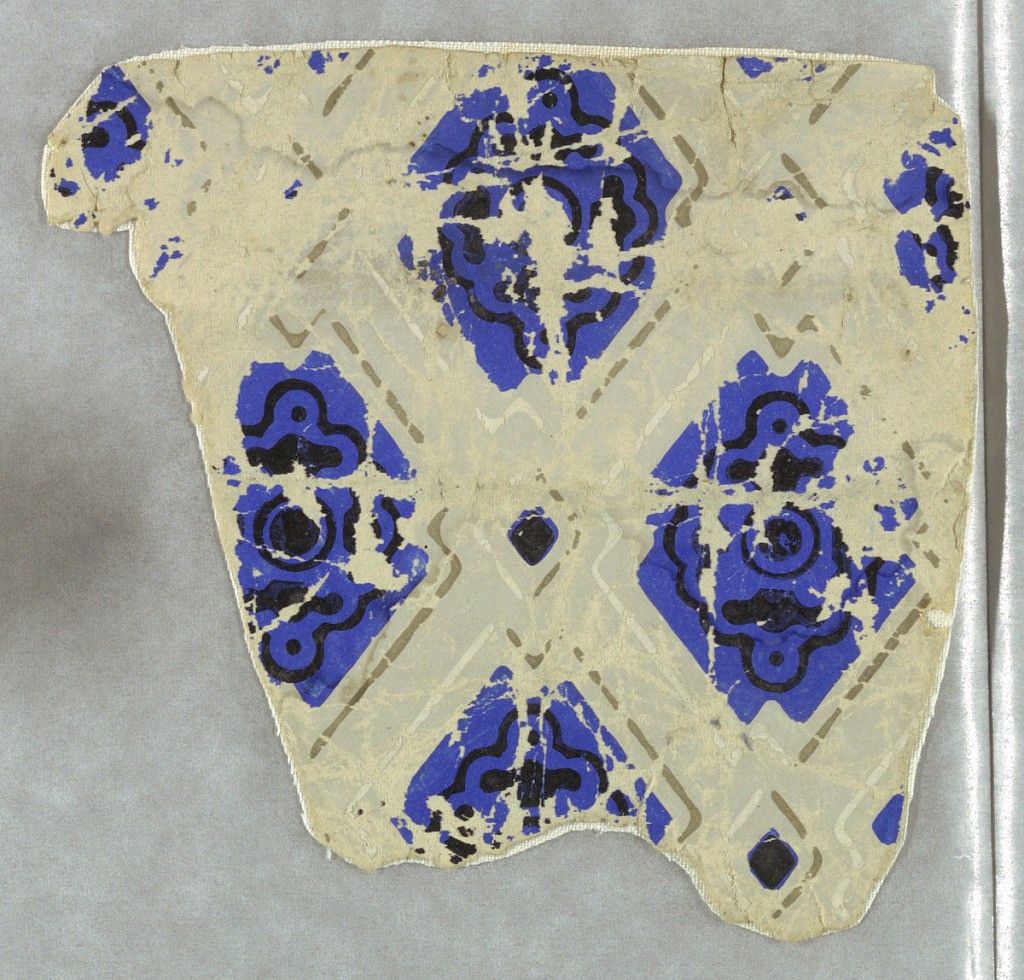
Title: Sidewall
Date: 1800–1850
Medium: Block-printed
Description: Formerly in a house at Marblehead, Massachusetts. Shows the deep cobalt French Blue. Gray diagonal bands divide the design into diamond shaped lozenges colored blue with a fine filigree design in black. Printed in violet-blue, black and gray.